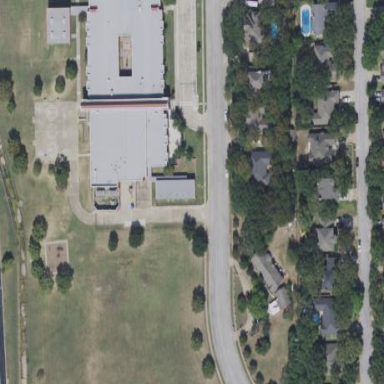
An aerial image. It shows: School.